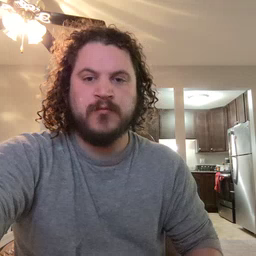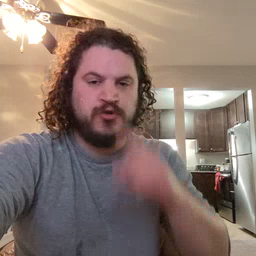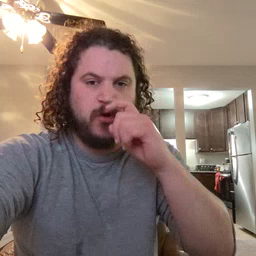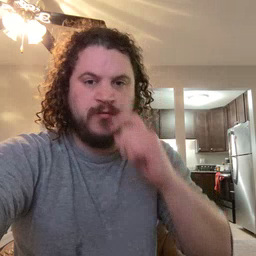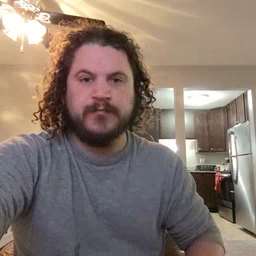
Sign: doll